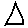
Label: triangle